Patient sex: M
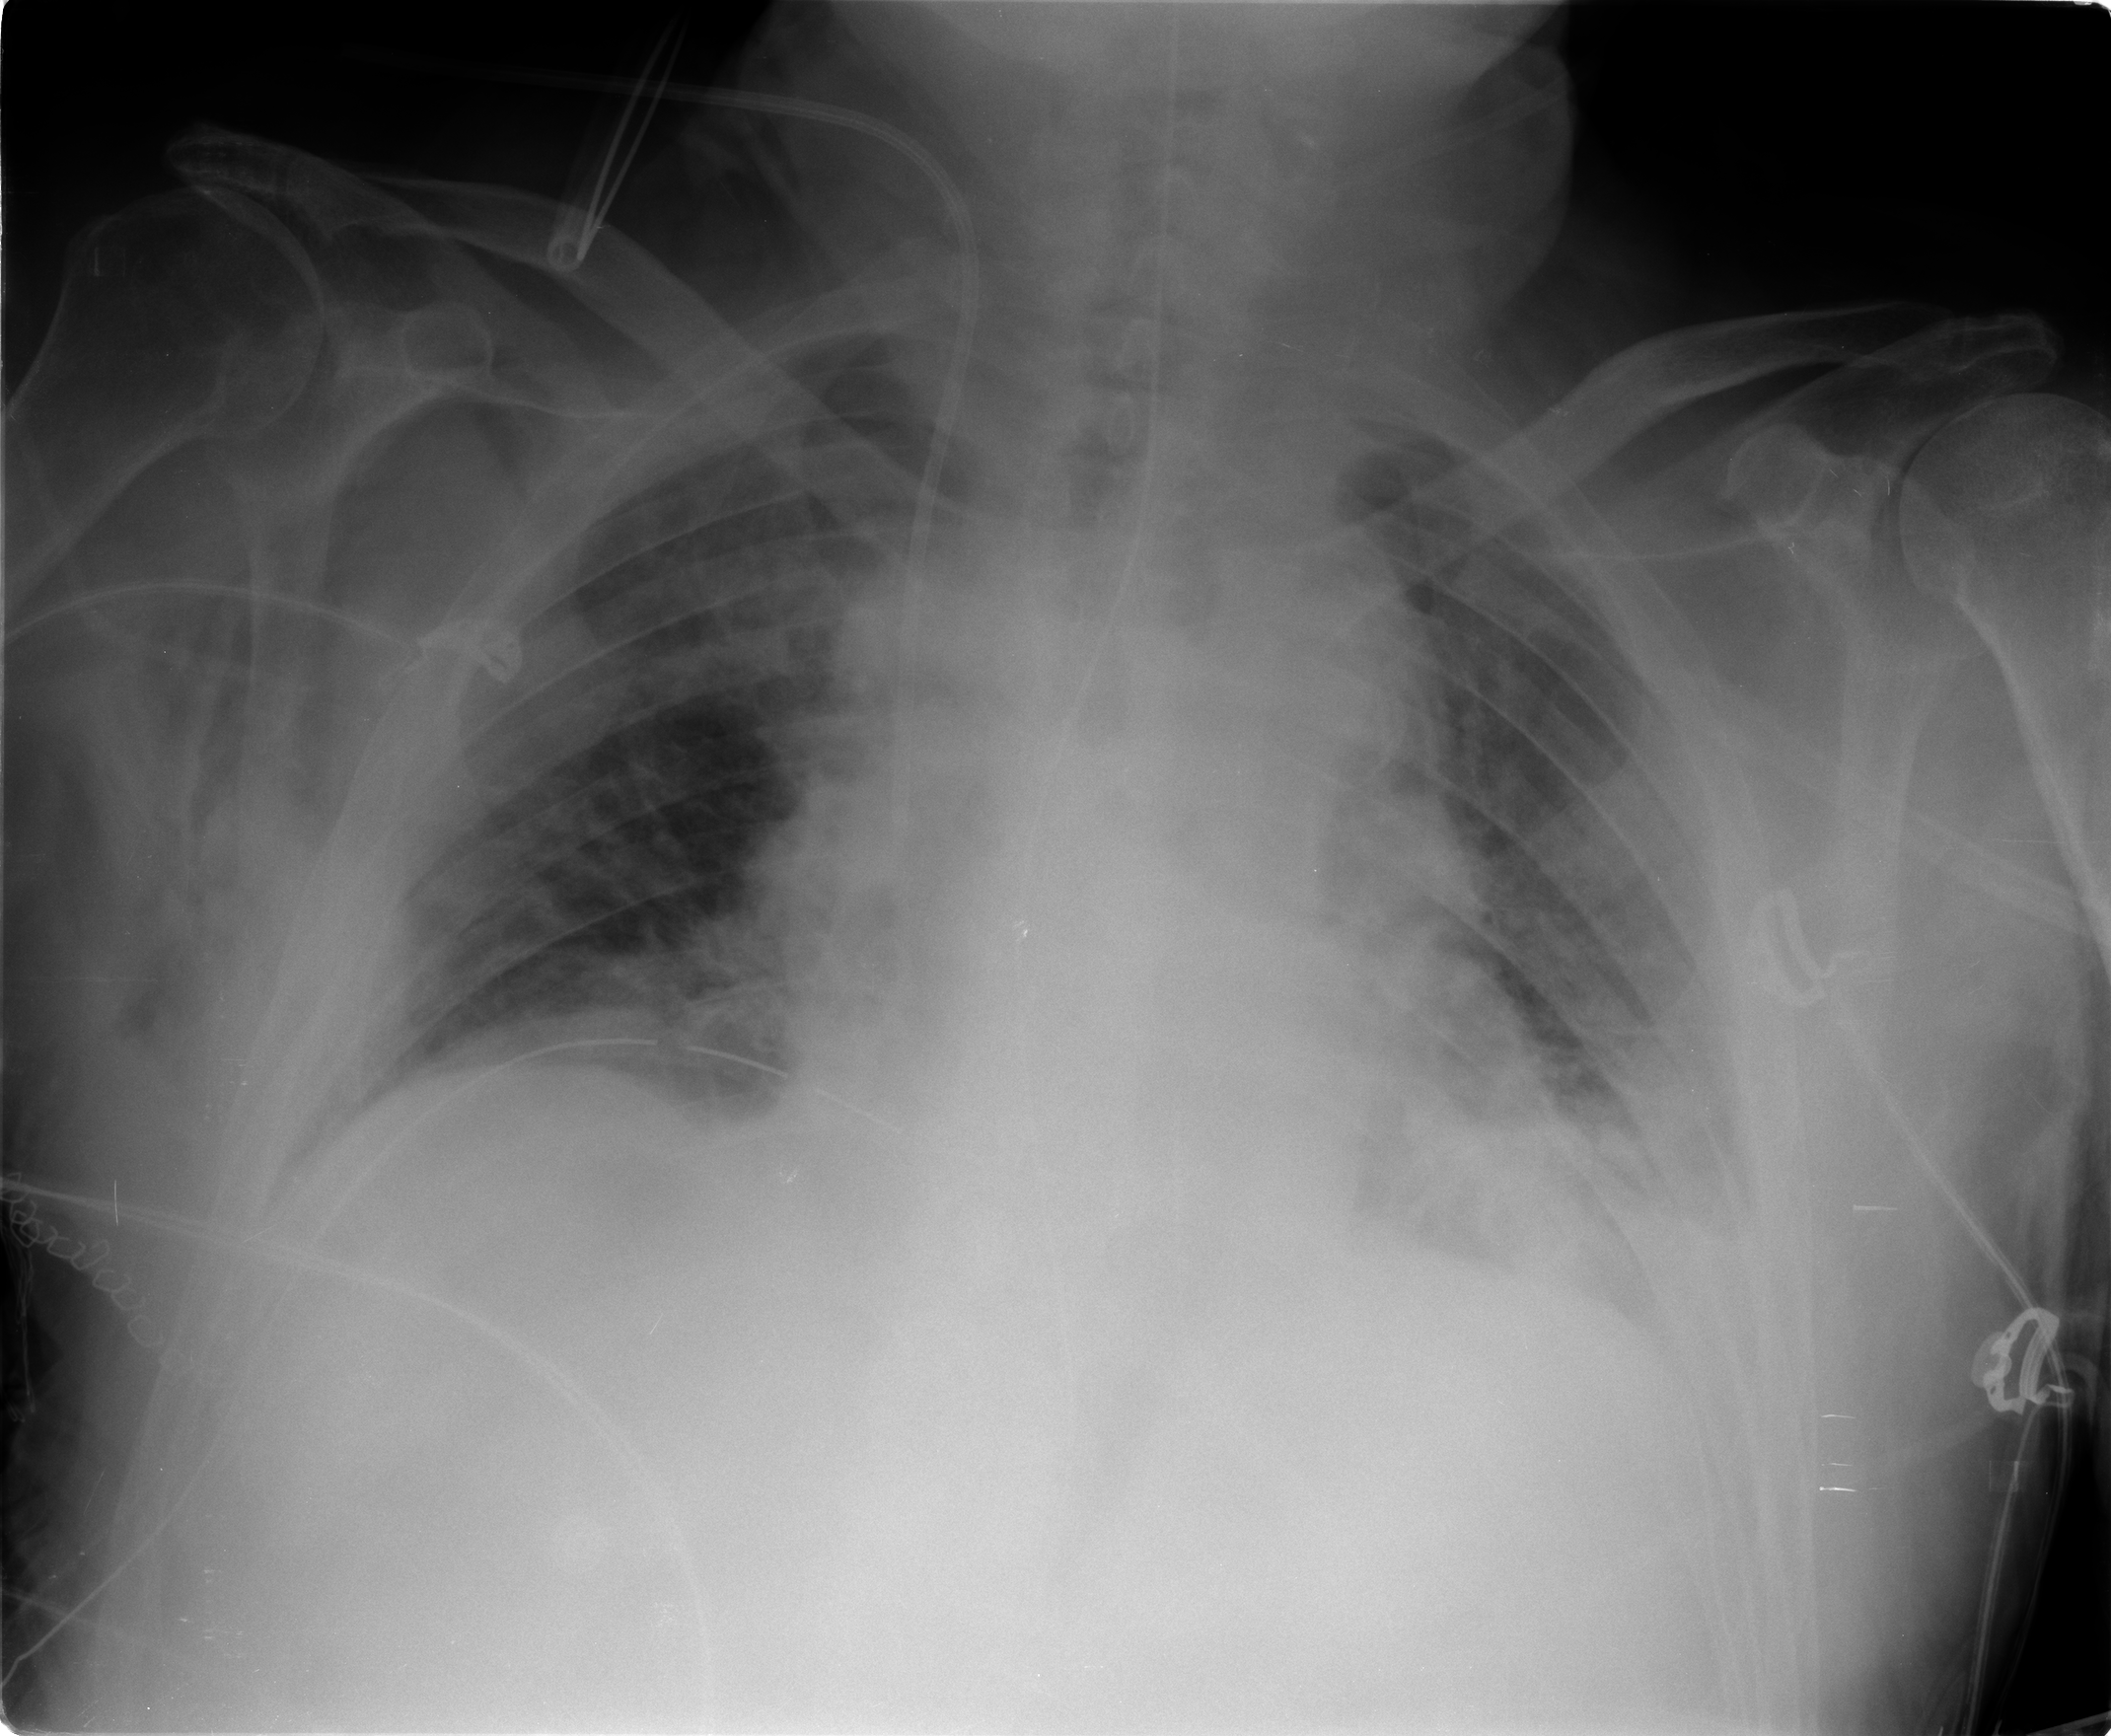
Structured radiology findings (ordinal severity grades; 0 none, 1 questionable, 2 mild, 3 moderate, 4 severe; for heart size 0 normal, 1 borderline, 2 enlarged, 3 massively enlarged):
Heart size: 0
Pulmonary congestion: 2
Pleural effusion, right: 0
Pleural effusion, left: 2
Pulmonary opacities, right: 0
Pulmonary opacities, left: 0
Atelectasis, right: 2
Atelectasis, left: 2